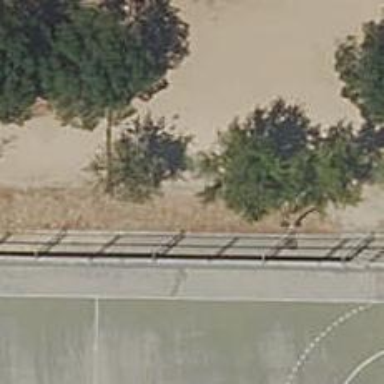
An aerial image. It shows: Footway covered with sand.